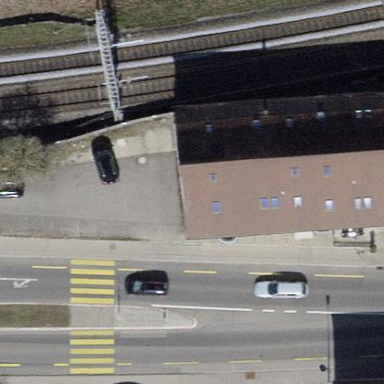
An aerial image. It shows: Building with tile roof.